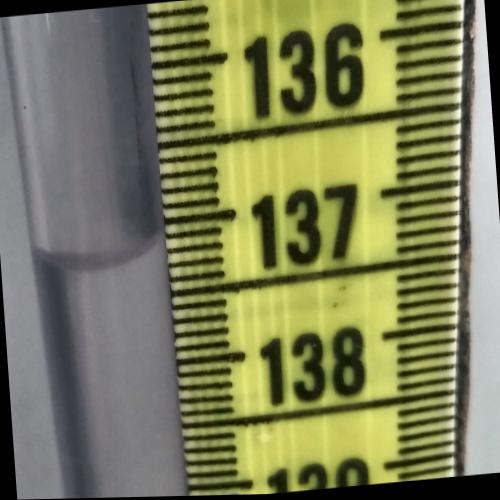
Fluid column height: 137.2 cm